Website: macys
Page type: customer-info-address
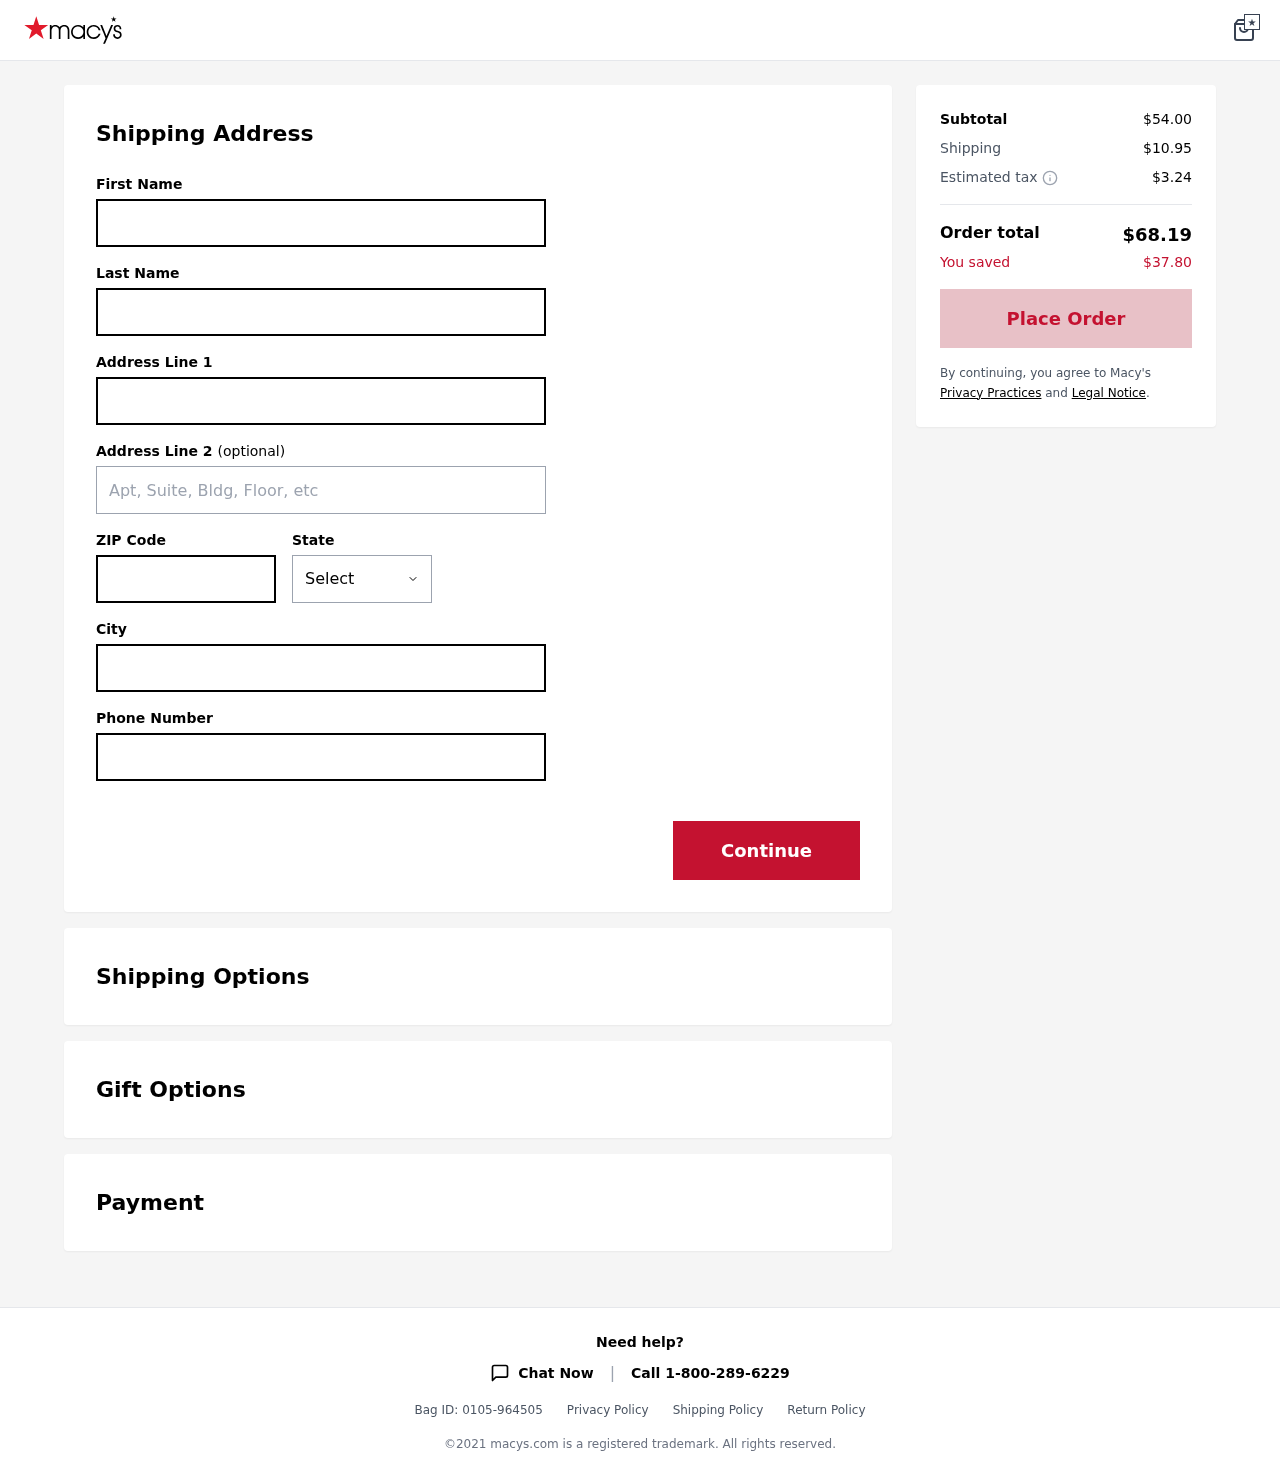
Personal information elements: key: PII_CITY
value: South Adam
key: PII_FIRSTNAME
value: Mary
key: PII_LASTNAME
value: Peterson
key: PII_PHONE
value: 8495744202
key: PII_POSTCODE
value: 76500
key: PII_STATE
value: Illinois
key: PII_STREET
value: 21130 Janice Stream
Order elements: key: ORDER_SUBTOTAL
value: $54.00
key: ORDER_SHIPPING_COST
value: $10.95
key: ORDER_TAX
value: $3.24
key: ORDER_TOTAL
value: $68.19
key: ORDER_SAVINGS
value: $37.80